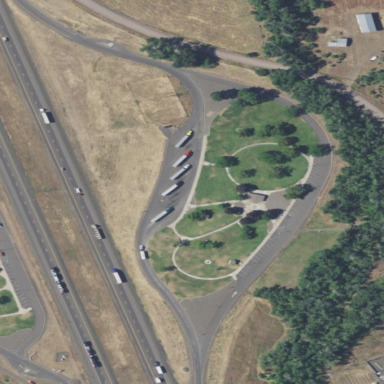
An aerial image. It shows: Rest area on the road.